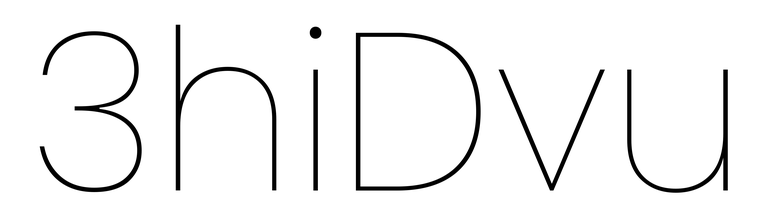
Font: Poppins-Thin